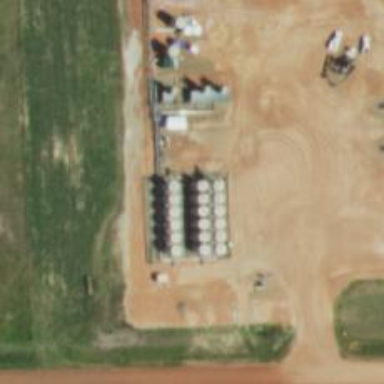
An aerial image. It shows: Storage tank with man-made structure.